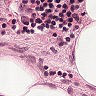
Metastatic tissue present: no